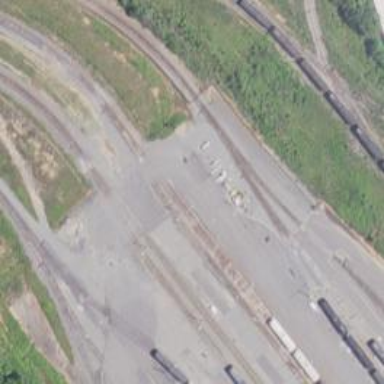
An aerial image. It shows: Rail spur service.